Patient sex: M
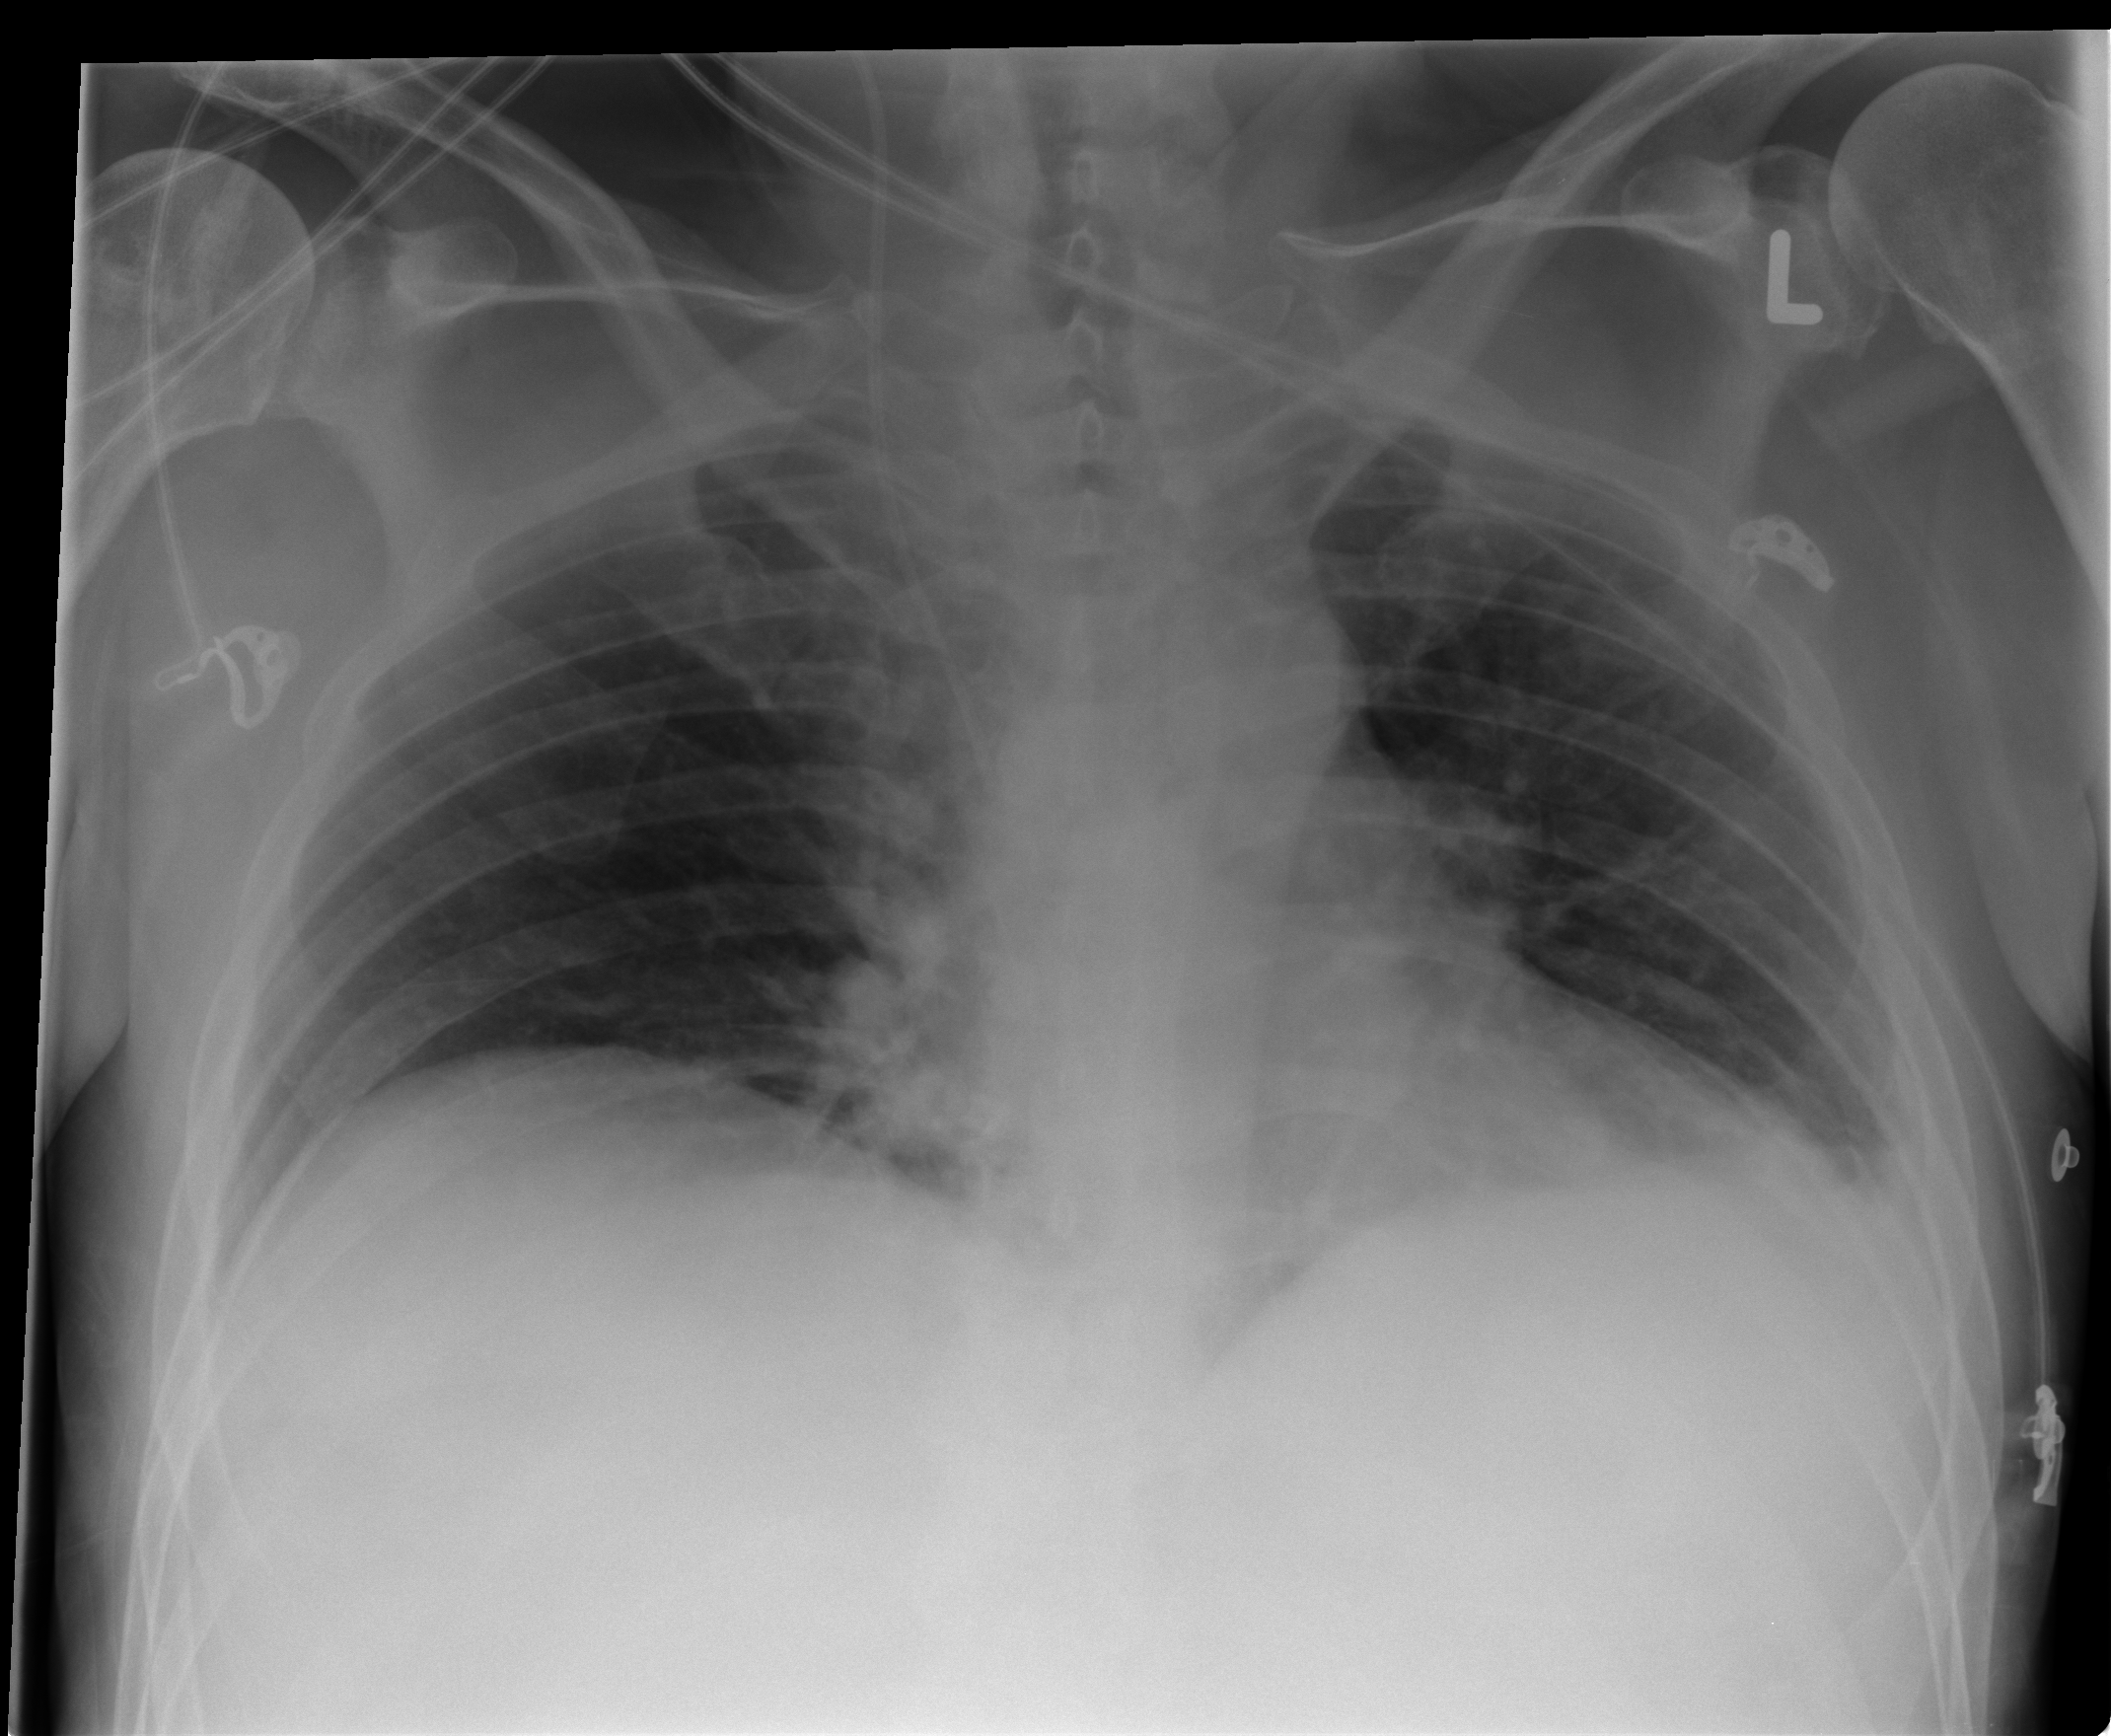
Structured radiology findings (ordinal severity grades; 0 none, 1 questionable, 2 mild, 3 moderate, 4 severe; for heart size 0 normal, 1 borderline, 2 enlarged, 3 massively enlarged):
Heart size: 0
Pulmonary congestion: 0
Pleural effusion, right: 0
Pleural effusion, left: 1
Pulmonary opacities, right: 0
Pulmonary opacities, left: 0
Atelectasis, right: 2
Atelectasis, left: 2